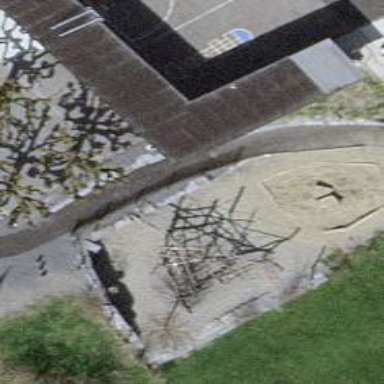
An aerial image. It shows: Playground area for leisure activities on the land.